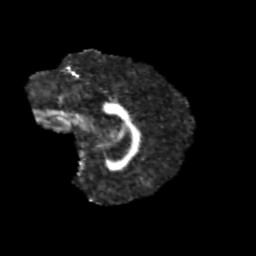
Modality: FA
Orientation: sagittal
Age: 11
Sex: male
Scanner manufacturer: siemens
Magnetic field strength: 3 T
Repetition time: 3.8 s
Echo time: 0.07 s